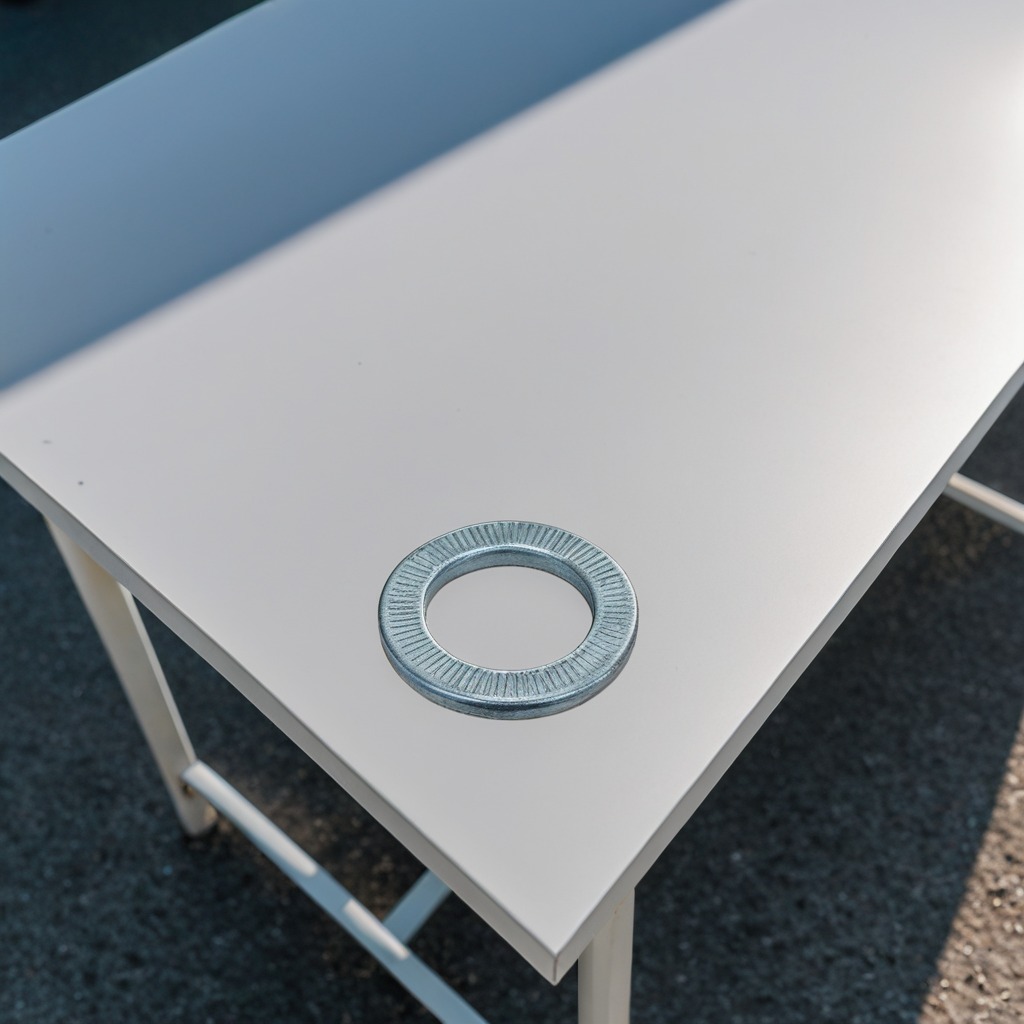
A flat metal washer lies on the table in the afternoon light.